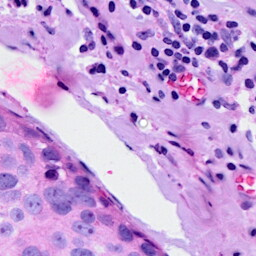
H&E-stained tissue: Breast